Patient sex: F
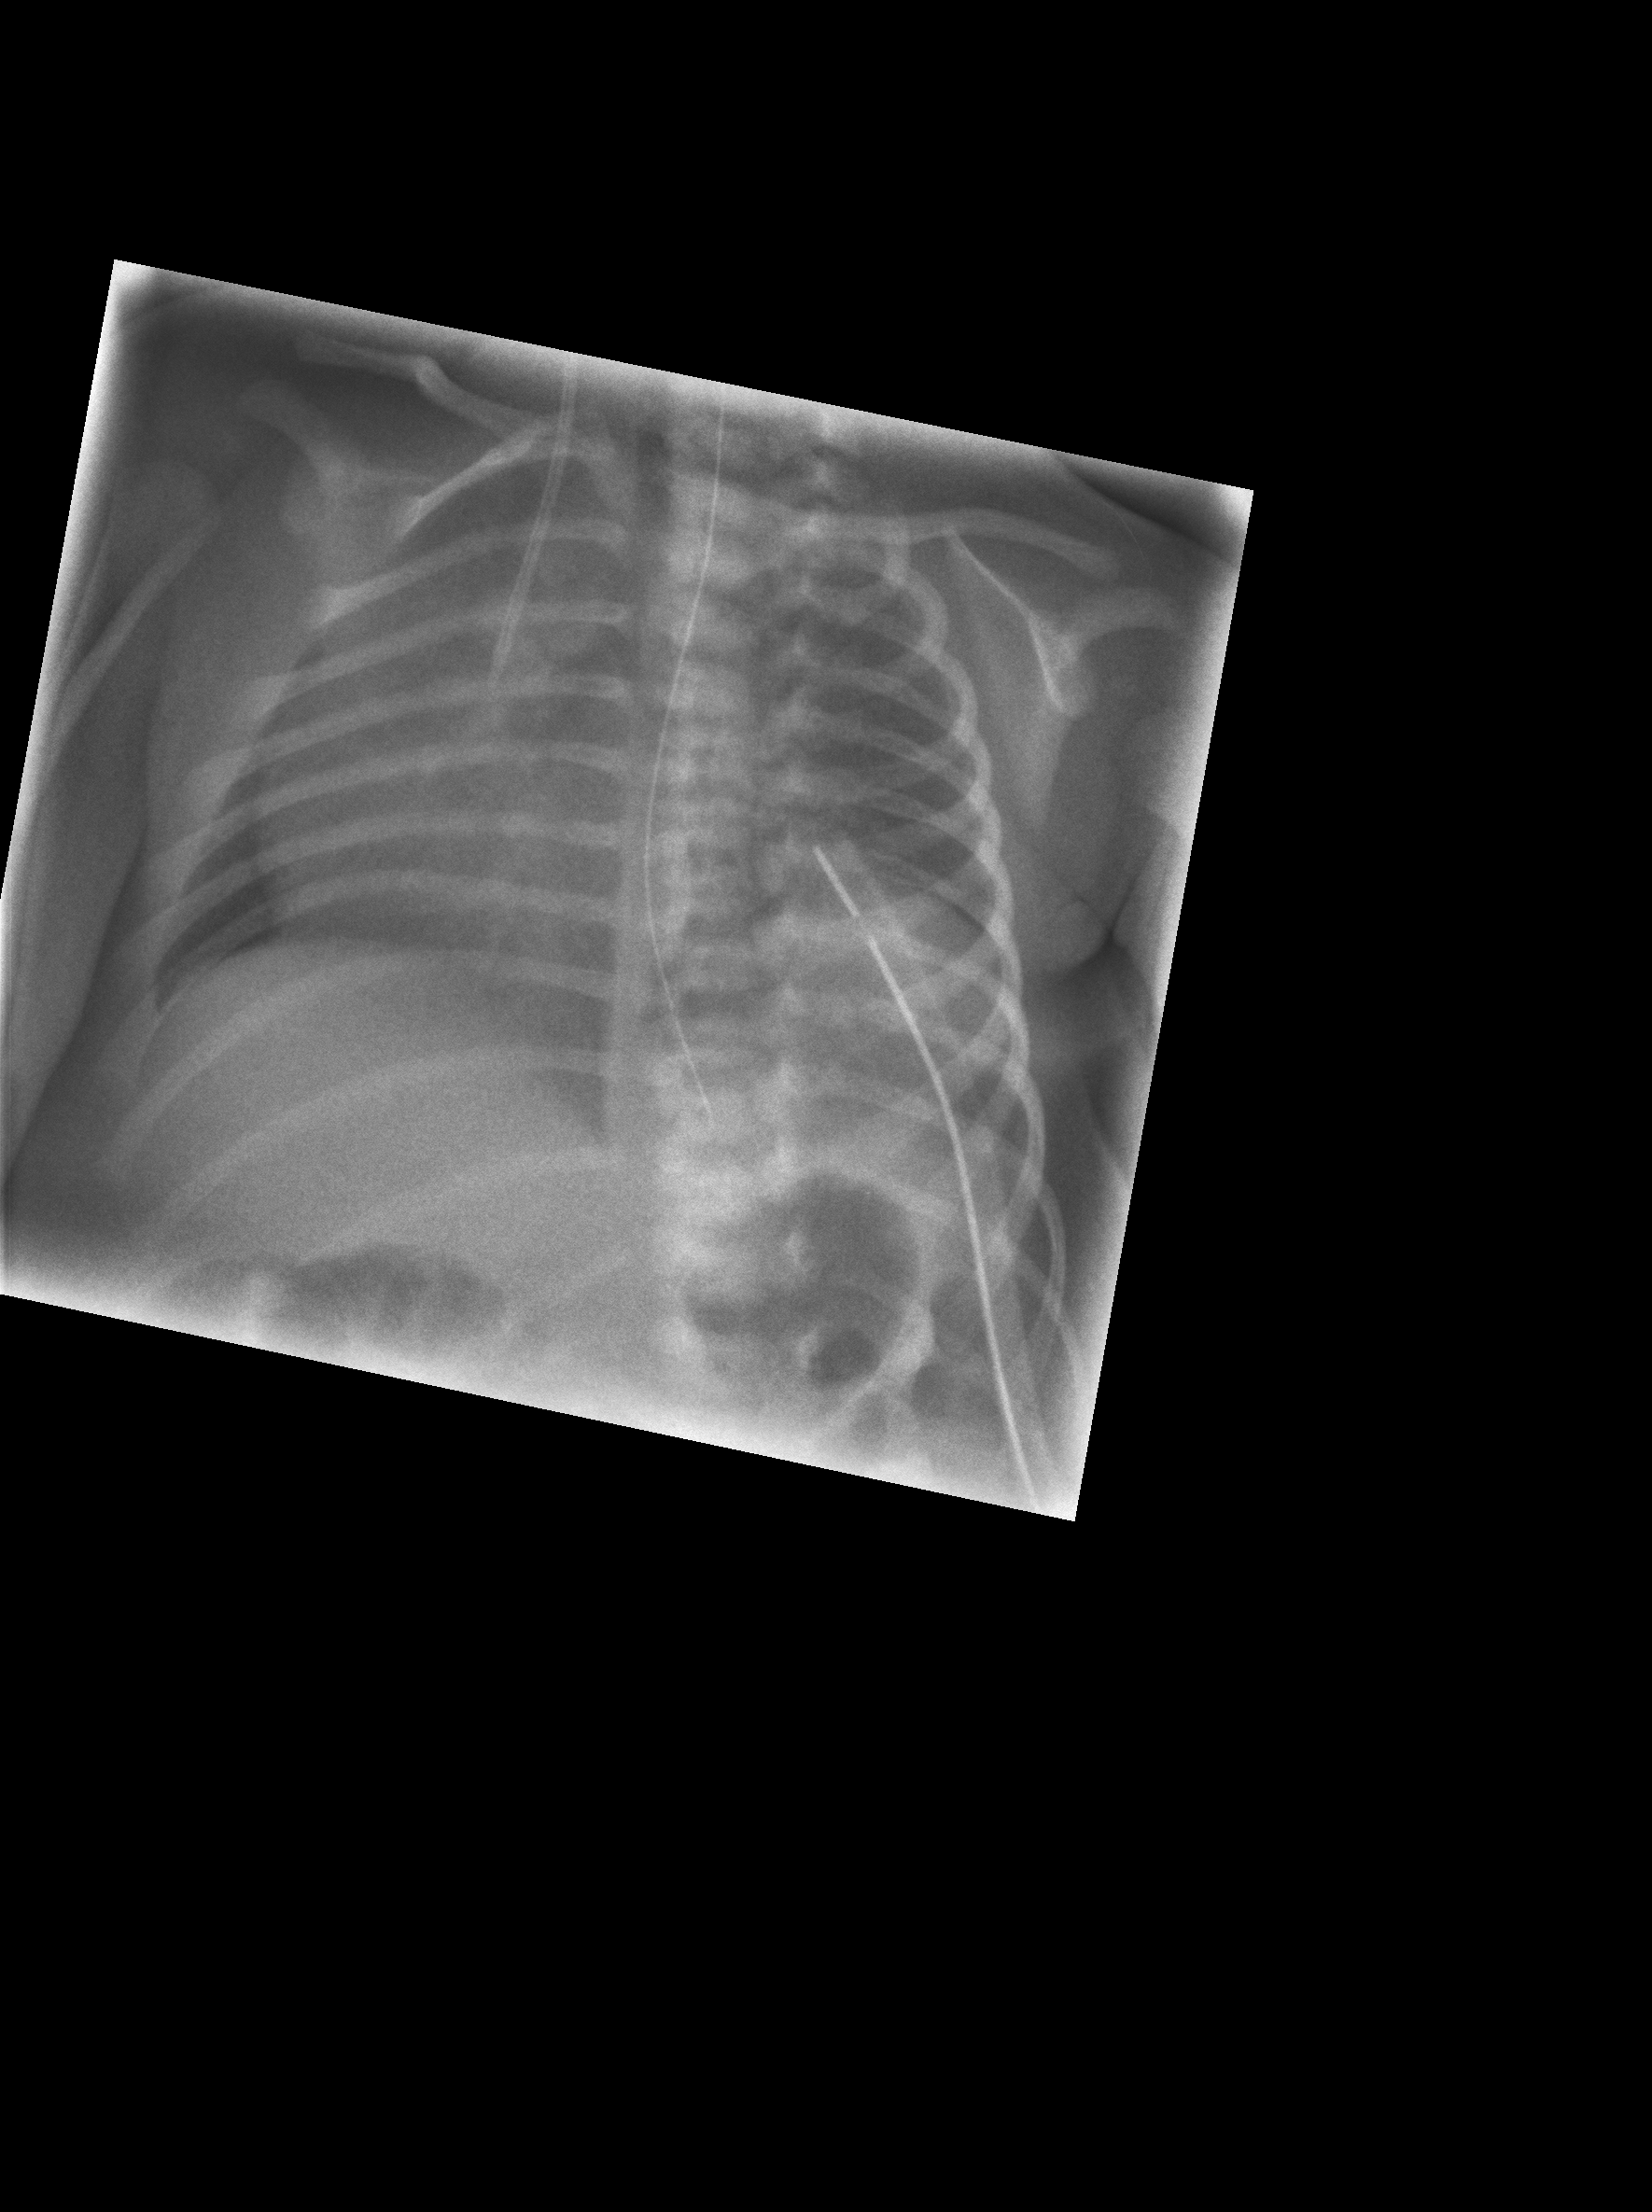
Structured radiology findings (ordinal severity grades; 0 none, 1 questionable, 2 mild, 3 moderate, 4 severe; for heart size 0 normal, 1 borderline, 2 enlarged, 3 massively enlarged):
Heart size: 0
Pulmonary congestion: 0
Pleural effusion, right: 0
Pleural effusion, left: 0
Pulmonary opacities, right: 0
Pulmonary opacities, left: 0
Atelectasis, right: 0
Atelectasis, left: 2